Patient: sex M, age 62
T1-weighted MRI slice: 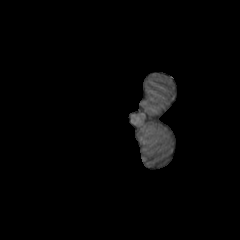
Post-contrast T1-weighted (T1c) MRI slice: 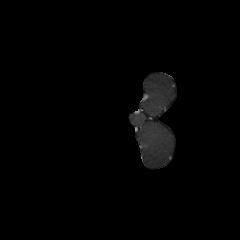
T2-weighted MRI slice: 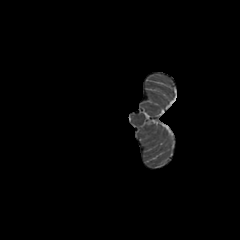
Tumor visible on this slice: no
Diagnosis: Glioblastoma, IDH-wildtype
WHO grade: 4